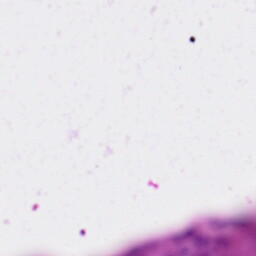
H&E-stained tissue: Skin